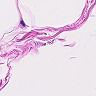
Metastatic tissue present: no